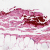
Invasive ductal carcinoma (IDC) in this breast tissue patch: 0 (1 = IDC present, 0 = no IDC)